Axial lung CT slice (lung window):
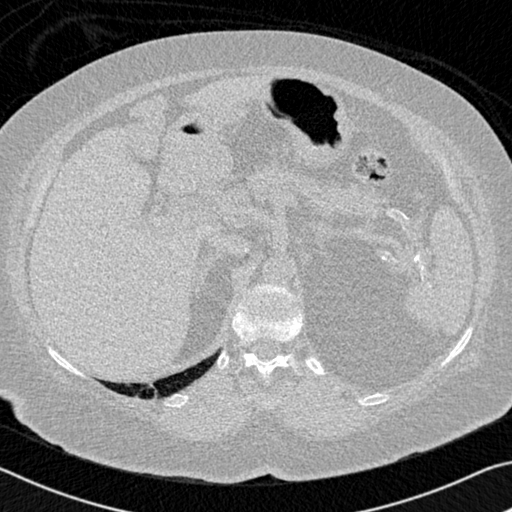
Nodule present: no